Question: I'm doing a similar app to WhatsApp, and I have to send images and documents. I would like to do it like on WhatsApp.
Clicking the clip's clip will open a in which you can choose what to send.
How could I do it?
Help me, please

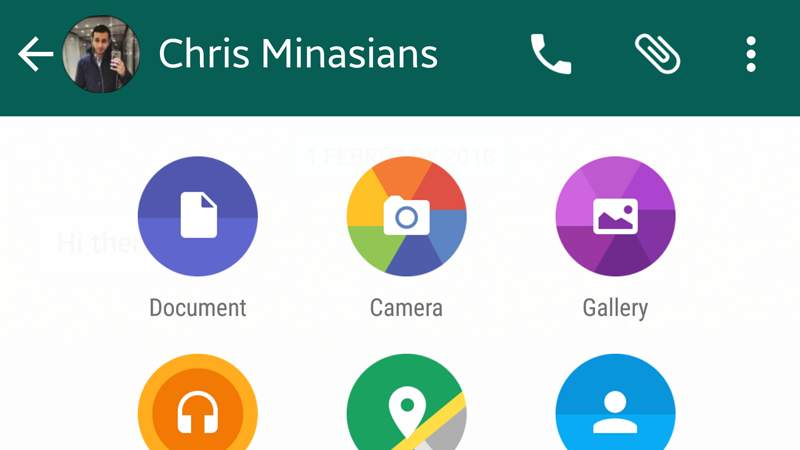
Answer: Well, that is a wide question. But here goes my opinion for you to implement it fast.
1. Add options menu to your application. (3 vertical dots at the corner)
2. Create a fragment/pop-up/menu with your custom layout(icons, buttons etc...) that starts from #1
3. Add necessary methods to each button/icon.
OR
1. Create a button and put it into your app's ToolBar yourself.
2. Open a fragment/pop-up from onClick of that button.
3. Add necessary methods to each button/icon on that fragment/pop-up
Hopefully these line of thought helps. You can search for each step online.